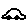
Label: car